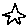
Label: star